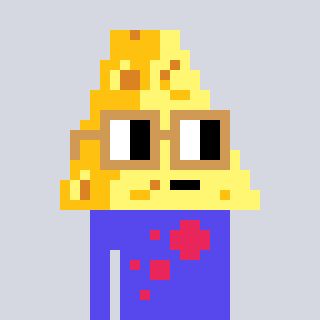
a pixel art character with square brown glasses, a cheese-shaped head and a computerblue-colored body on a cool background